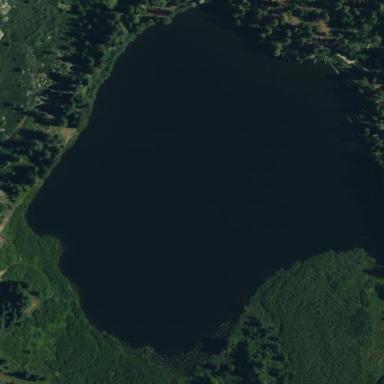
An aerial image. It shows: Beautiful lake surrounded by nature.